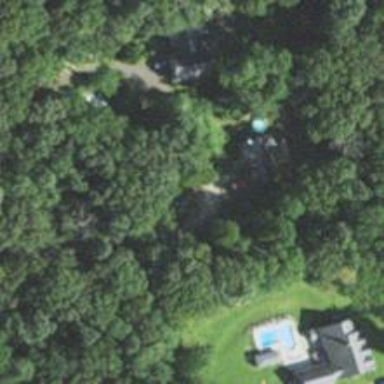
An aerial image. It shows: Residential driveway.